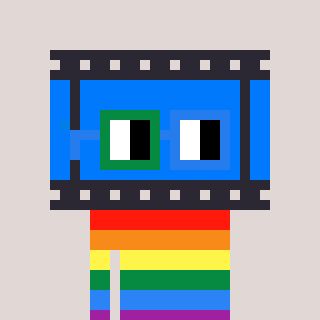
a pixel art character with square green and blue glasses, a film strip-shaped head and a teal-colored body on a warm background